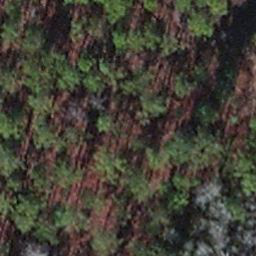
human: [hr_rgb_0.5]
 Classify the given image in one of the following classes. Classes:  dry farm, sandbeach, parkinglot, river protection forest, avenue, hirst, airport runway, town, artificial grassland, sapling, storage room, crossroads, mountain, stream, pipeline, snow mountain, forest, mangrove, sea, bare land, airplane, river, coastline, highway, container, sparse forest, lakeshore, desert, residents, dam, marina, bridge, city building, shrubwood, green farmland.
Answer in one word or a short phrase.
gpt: sapling